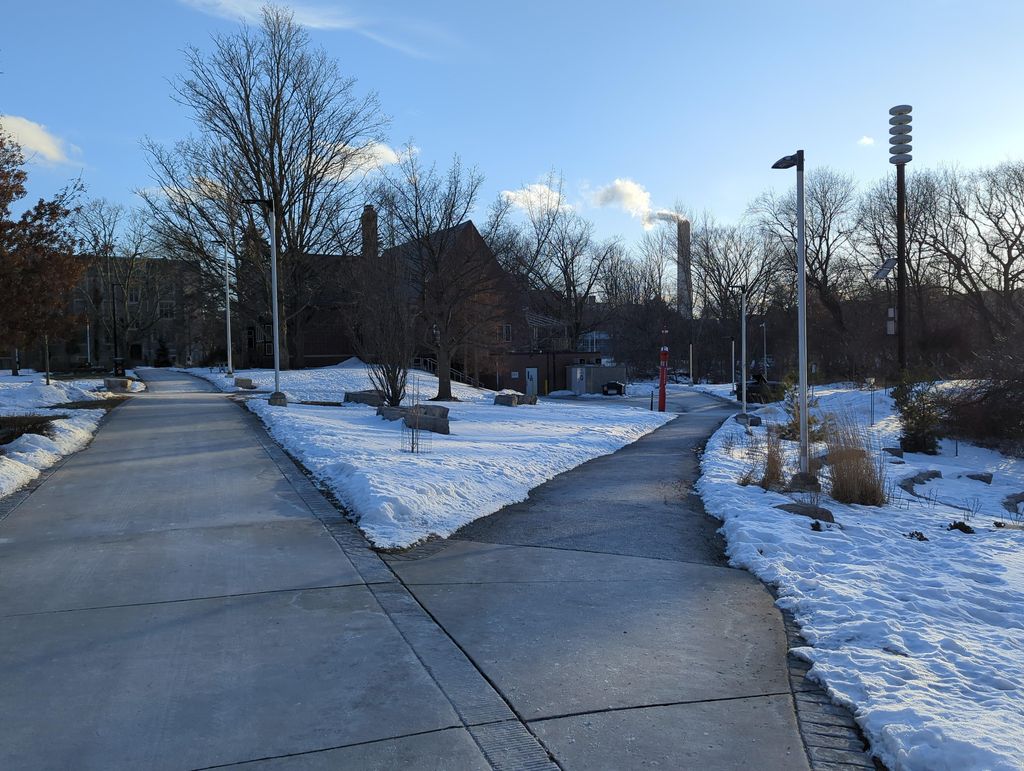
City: hamilton